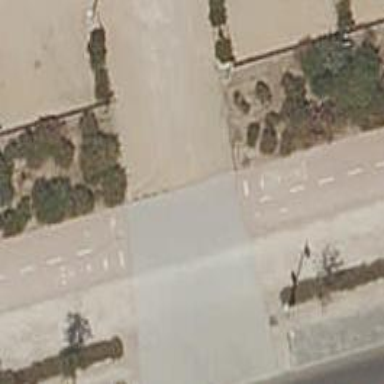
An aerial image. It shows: Service road with sand surface.